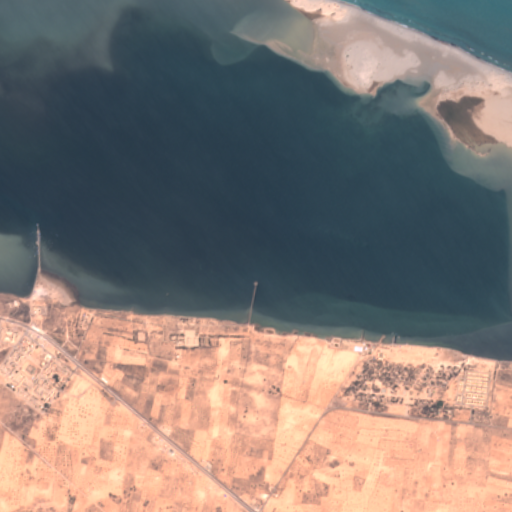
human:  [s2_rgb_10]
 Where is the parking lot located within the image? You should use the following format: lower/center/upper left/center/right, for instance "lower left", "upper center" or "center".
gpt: The parking lot is located in the lower left of the image.
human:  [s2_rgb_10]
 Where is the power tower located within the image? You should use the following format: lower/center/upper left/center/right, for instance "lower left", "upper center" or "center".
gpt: The power tower is located in the lower left of the image.
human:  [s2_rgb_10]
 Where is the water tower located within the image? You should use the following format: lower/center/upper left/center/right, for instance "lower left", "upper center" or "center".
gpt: The water tower is located in the lower right of the image.
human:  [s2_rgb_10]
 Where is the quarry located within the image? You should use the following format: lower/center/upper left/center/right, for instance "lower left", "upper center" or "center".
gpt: There is no quarry in the image.